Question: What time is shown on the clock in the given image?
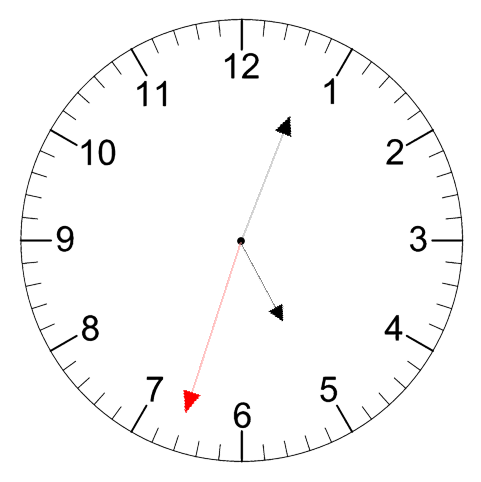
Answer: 05:03:33